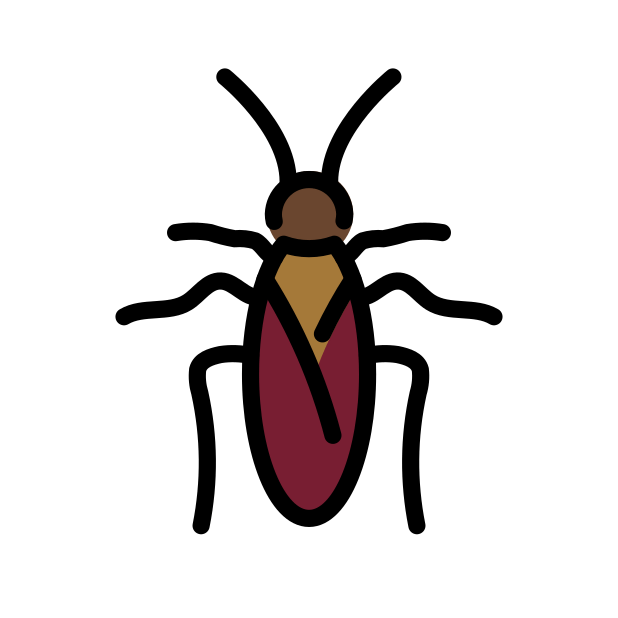
cockroach